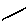
Label: line